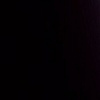
Label: space